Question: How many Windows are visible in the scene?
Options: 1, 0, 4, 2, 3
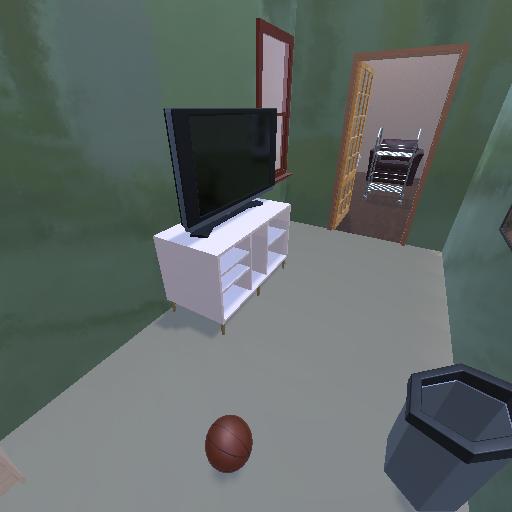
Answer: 1